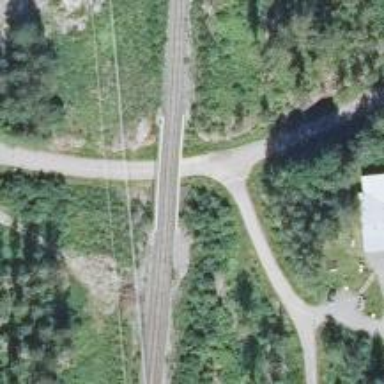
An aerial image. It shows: Bridge carrying railway with continuous electrified contact lines.